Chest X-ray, AP view. Patient: 32 years old, sex F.
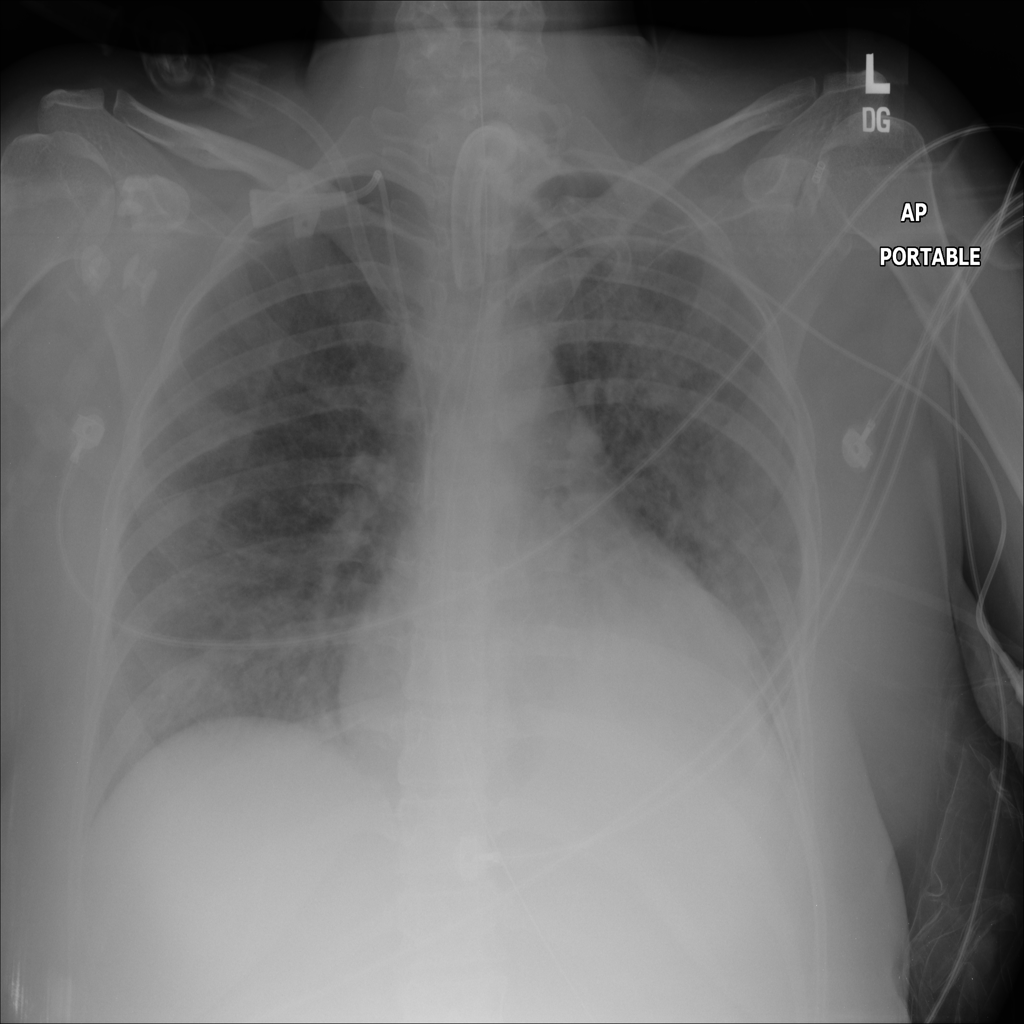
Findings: Consolidation